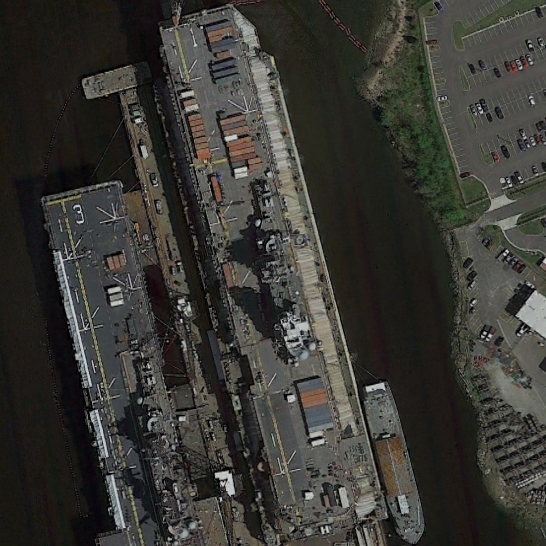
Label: assault